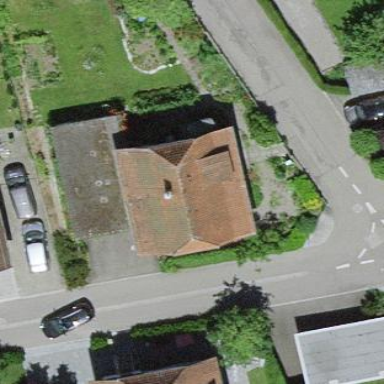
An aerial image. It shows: Residential building.